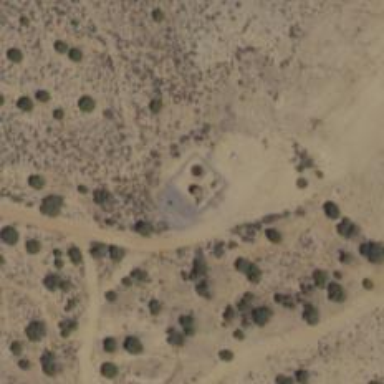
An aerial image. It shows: Storage tank with man-made structure.